Question: Is it possible to make a capsule shape using border-radius without a set width or height?
I want the left and right sides to be completely rounded while the capsule would remain straight along it's horizontal length. Setting the radius to 50% doesn't seem to give the desired affect.

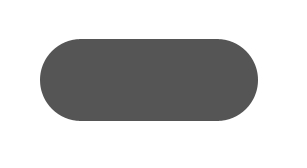
Answer: Applying a very large border radius seems to work on many browsers (IE9+, FF, Chrome) like this mod of David's fiddle <URL>
'''
border-radius: 500px;
'''